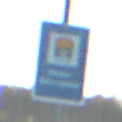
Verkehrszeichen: Wasserschutzgebiet
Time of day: SunriseSunset
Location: Outdoor (Nature)
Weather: Clear
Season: Winter
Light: Natural